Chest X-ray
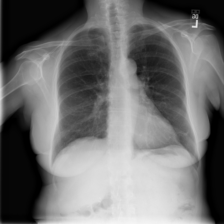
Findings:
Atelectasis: negative
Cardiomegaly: negative
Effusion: negative
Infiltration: negative
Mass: negative
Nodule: negative
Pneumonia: negative
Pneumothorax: negative
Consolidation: negative
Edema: negative
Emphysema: negative
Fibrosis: negative
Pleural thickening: negative
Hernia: negative